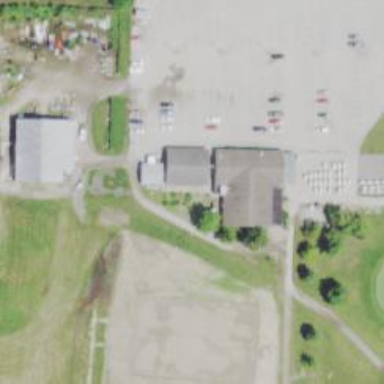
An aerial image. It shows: Path for both road and golf.